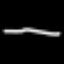
Label: line